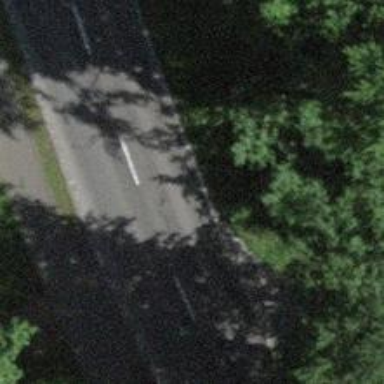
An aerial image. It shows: Primary road with asphalt surface.